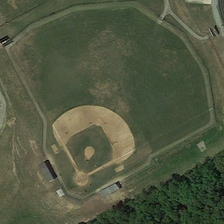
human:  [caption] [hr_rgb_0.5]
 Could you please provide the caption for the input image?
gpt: a baseball field is near some green trees .

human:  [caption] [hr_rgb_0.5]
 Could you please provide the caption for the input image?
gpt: a baseball field is near some green trees .

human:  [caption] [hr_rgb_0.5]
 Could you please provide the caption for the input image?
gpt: a baseball field is near some green trees .

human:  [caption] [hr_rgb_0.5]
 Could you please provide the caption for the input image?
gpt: a baseball field is near some green trees .

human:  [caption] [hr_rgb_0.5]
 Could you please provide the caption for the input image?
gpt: a baseball field is near some green trees .